The image is an STFT spectrogram (time versus frequency) of a rolling-element bearing's vibration signal. Based on the visible evidence, which condition applies: normal, inner_race, outer_race, ball?
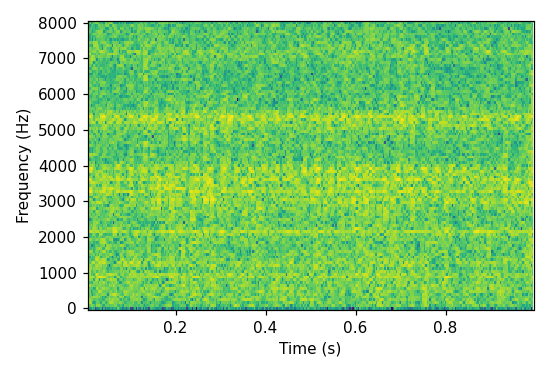
Answer: inner_race